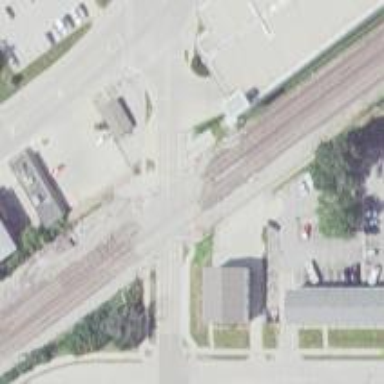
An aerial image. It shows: Level crossing with lights on the railway.